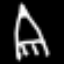
Label: The Eiffel Tower